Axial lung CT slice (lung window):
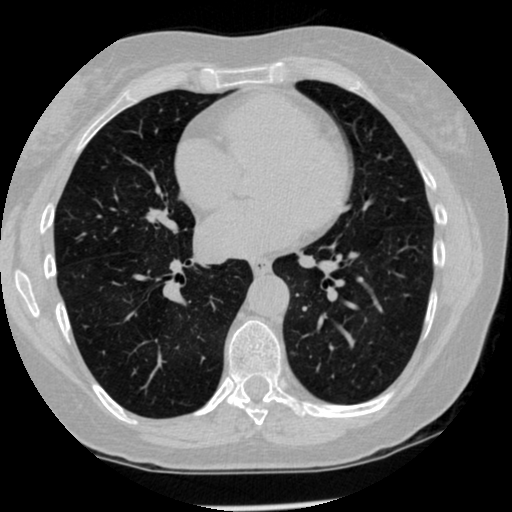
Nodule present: no